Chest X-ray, PA view. Patient: 60 years old, sex M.
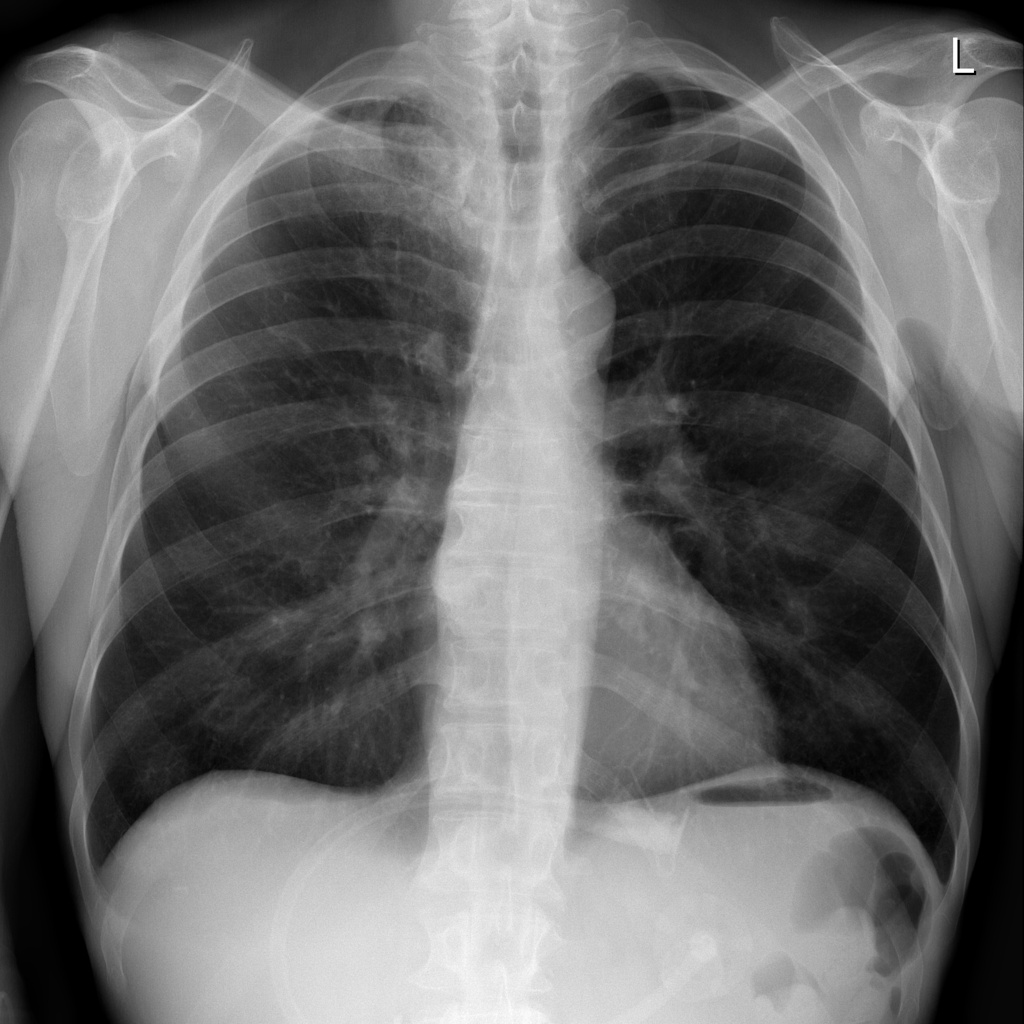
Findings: No Finding